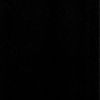
Label: dusty